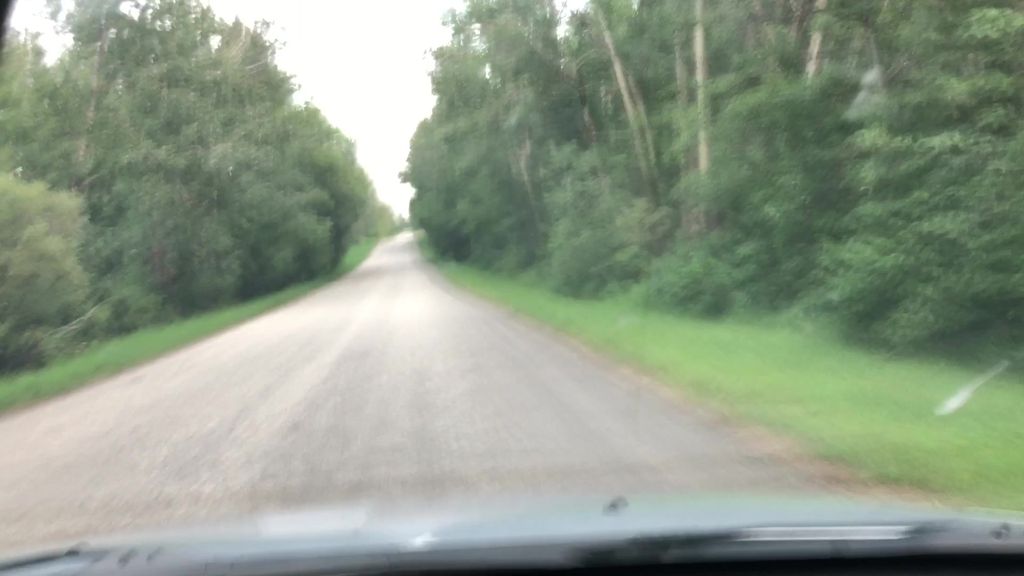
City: edmonton